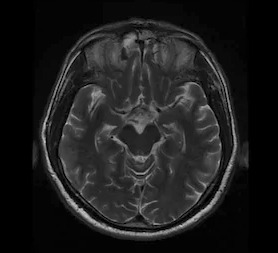
Label: notumor